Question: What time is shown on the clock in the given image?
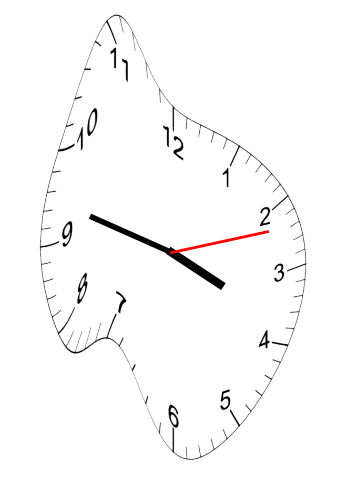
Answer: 03:47:12